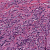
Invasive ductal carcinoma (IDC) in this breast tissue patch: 1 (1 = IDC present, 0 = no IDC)